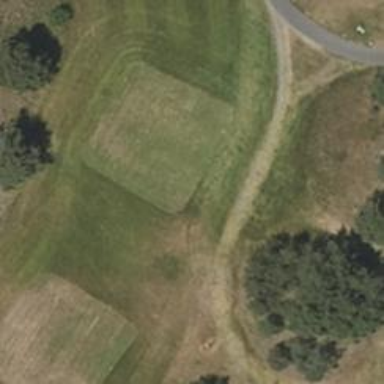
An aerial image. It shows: Golf tee.